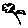
Label: flower